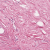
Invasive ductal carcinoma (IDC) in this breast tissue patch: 0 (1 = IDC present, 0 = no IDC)